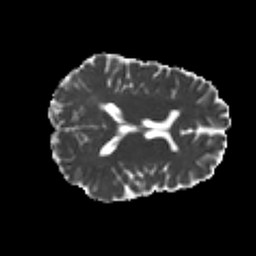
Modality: MD
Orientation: axial
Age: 20
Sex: female
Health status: healthy
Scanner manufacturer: philips
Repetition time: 7.388 s
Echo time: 0.08599 s